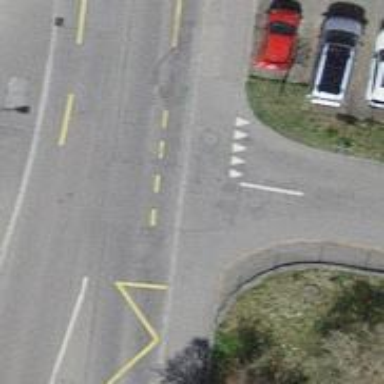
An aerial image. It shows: Road with "give way" sign.